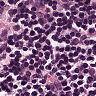
Metastatic tissue present: no